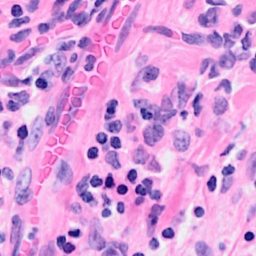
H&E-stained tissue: Breast